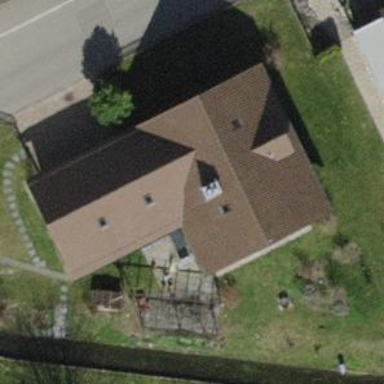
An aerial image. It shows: Building with tile roof.